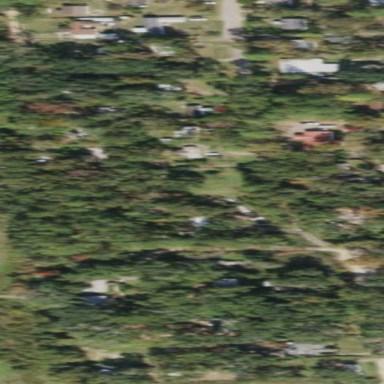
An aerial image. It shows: Residential area known as trailer park.